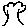
Label: tree